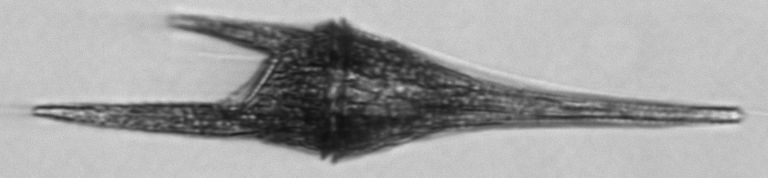
Label: Tripos_furca